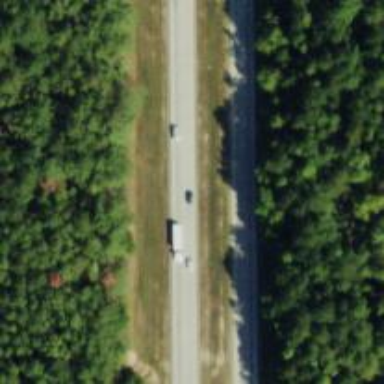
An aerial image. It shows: Asphalt trunk highway.